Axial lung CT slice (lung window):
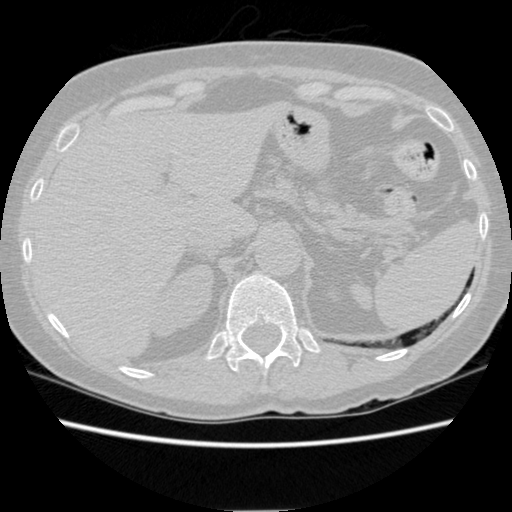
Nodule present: no